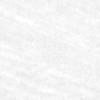
Label: change